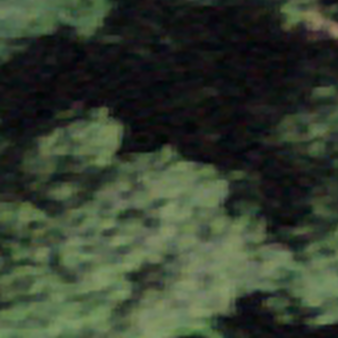
Label: other